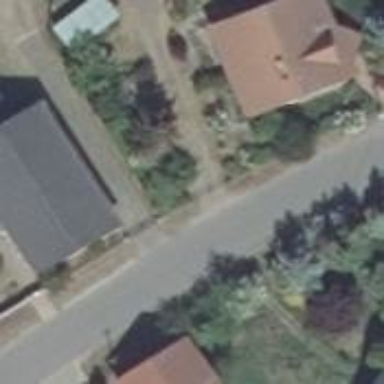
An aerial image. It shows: Asphalt road in residential area.